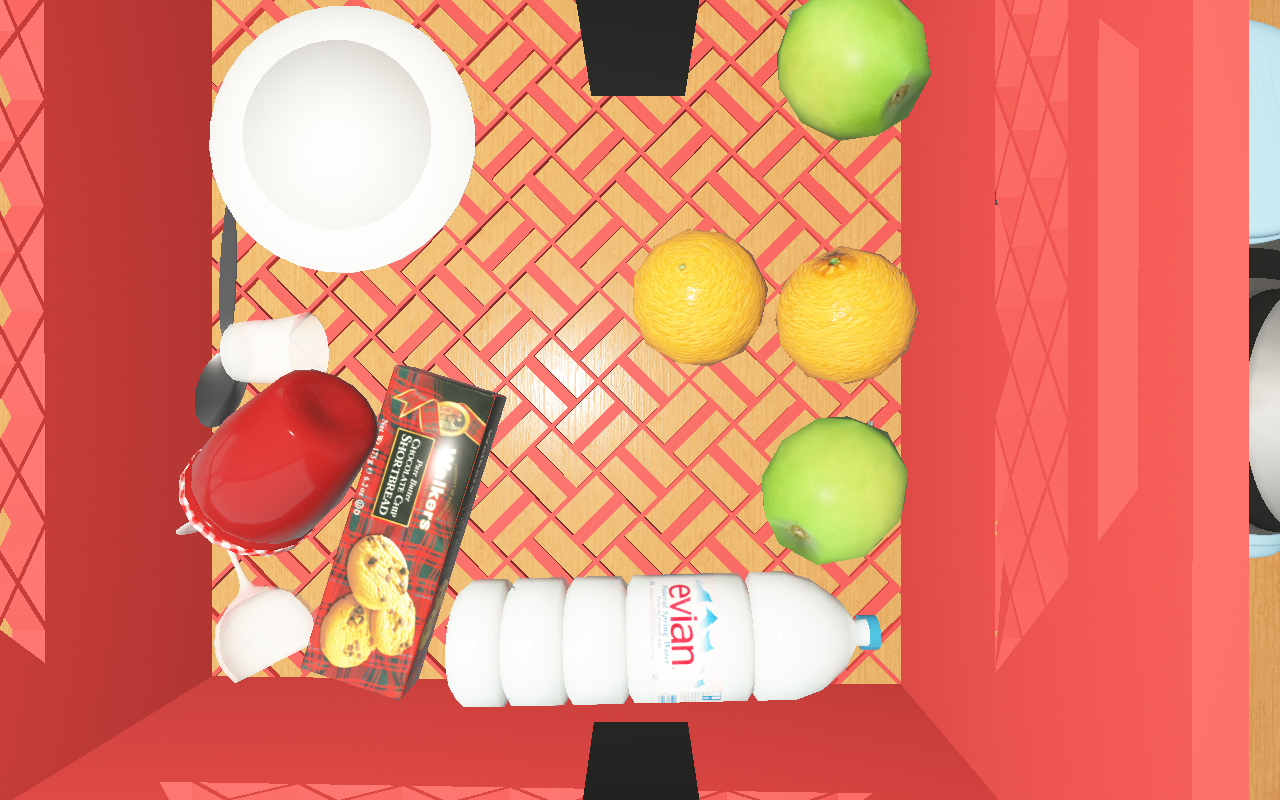
Objects in the scene:
carafe
apple
orange
cereal box
cereal box
cereal box